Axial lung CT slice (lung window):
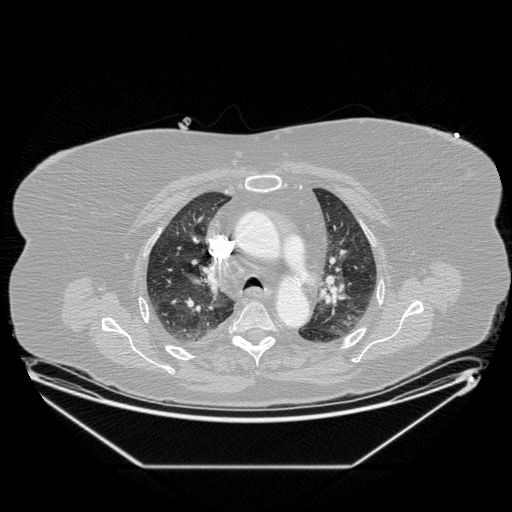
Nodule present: no